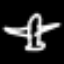
Label: airplane